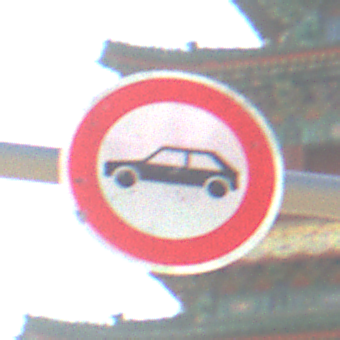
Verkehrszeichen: VerbotPersonenkraftwagen
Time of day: MorningAfternoon
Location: Outdoor (Suburban)
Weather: Clear
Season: NotSpecified
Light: Natural